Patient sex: M
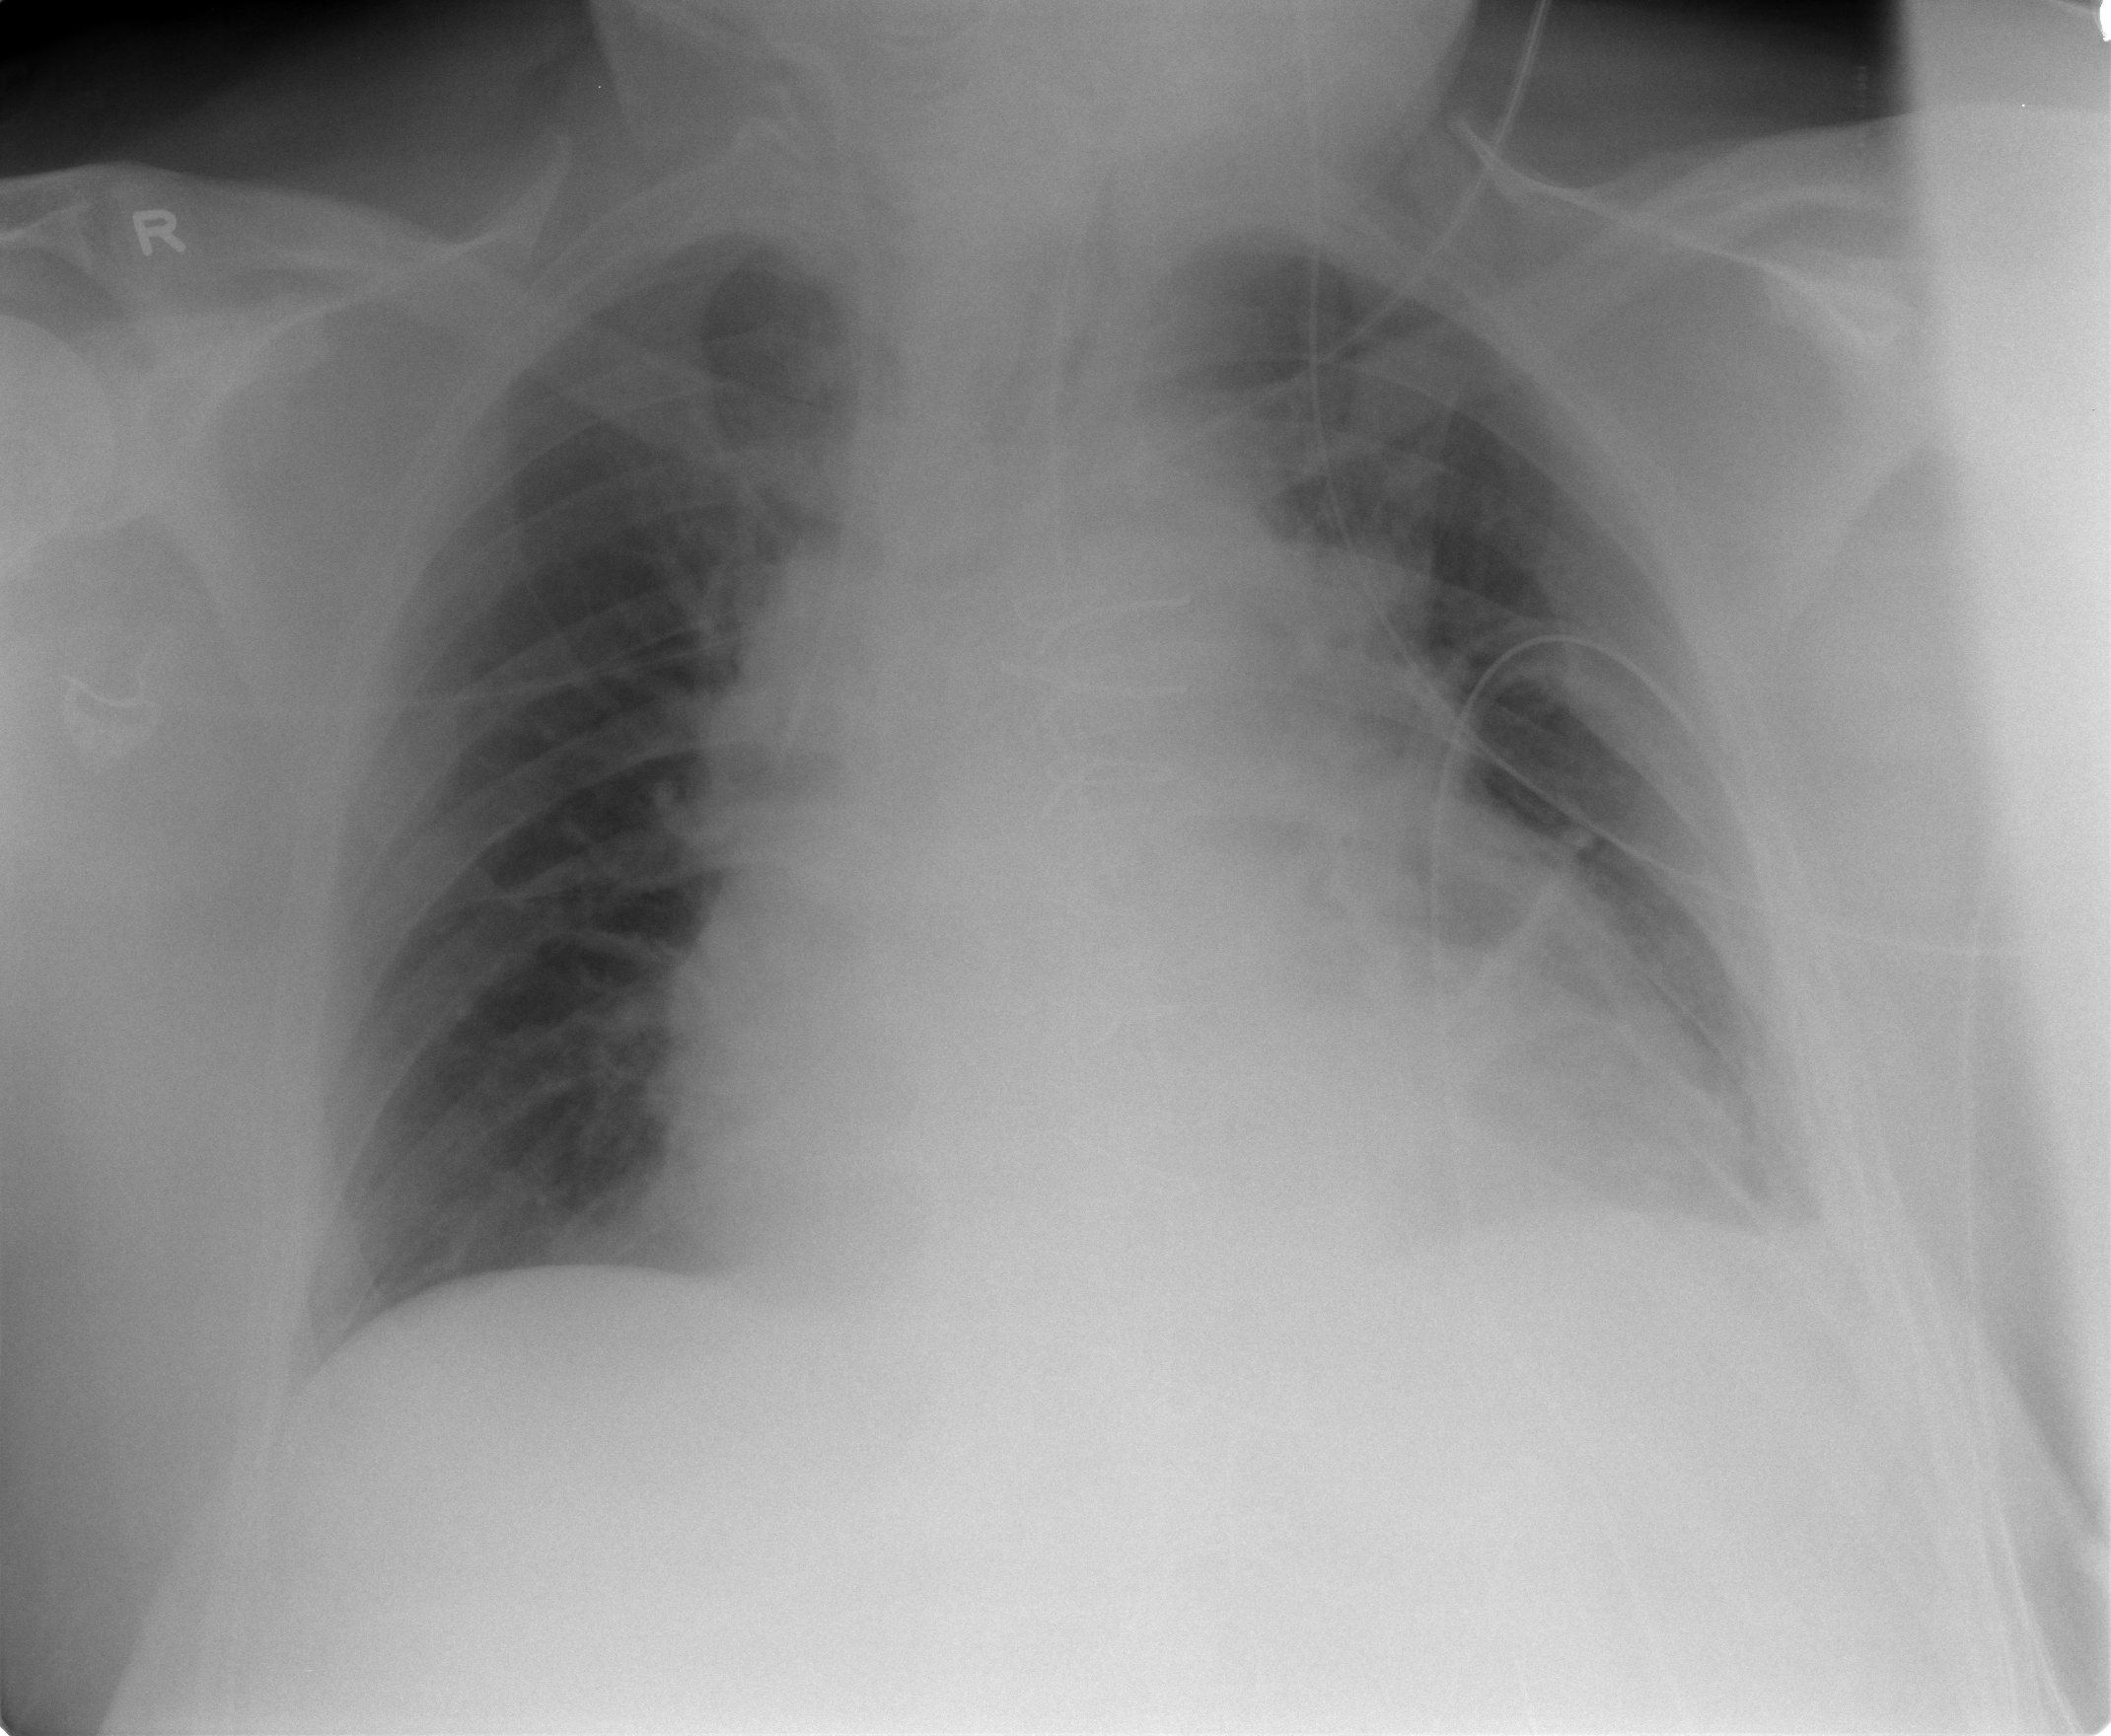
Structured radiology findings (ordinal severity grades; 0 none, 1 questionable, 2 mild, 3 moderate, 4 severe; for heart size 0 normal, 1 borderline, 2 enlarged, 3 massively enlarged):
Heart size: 2
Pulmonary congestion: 2
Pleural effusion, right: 0
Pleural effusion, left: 0
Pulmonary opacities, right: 0
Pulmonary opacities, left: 0
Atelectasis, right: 0
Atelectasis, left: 2